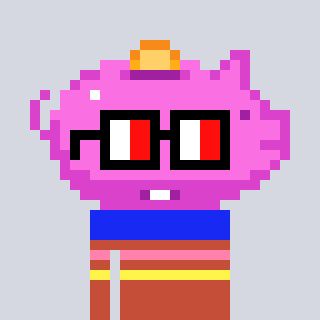
a pixel art character with square glasses with black frames and red eyes, a piggybank-shaped head and a rust-colored body on a cool background